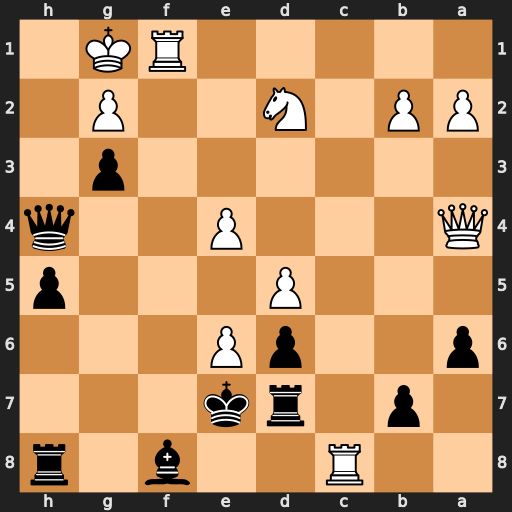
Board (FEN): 2R2b1r/1p1rk3/p2pP3/3P3p/Q3P2q/6p1/PP1N2P1/5RK1
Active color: b
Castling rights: -
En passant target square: -
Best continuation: Qh2#